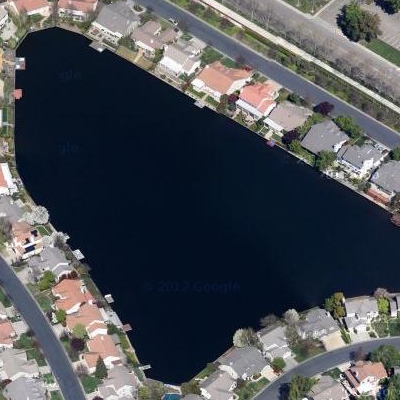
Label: dRiverLake